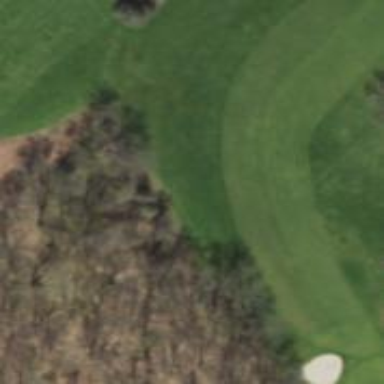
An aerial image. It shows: Golf hole.